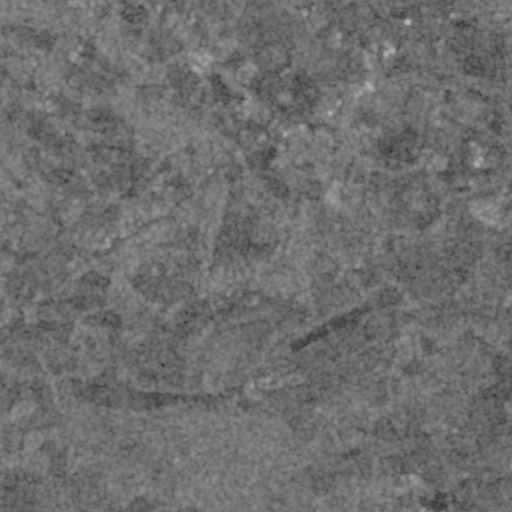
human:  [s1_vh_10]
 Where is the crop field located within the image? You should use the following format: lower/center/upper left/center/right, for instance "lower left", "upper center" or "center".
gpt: The crop field is located in the lower right of the image.
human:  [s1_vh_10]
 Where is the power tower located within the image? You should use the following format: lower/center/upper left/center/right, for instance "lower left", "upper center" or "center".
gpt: The power tower is located in the lower right of the image.
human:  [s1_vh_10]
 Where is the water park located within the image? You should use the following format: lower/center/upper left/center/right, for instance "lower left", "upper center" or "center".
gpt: The water park is located in the lower right of the image.
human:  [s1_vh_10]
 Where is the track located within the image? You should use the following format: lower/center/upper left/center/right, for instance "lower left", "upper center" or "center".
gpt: There is no track in the image.

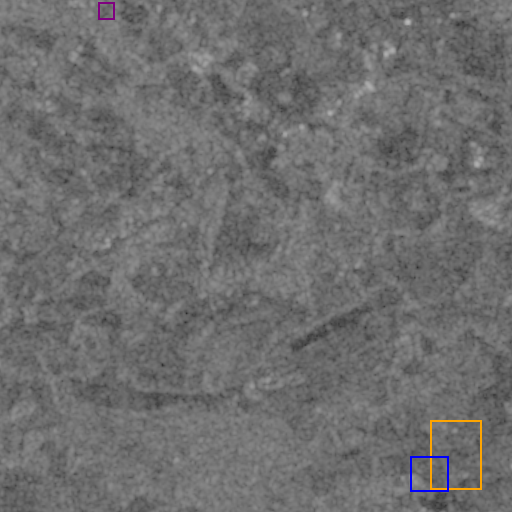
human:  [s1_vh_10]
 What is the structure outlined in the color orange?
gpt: The structure outlined in orange is a crop field.
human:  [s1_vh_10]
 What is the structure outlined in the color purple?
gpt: The structure outlined in purple is a park.
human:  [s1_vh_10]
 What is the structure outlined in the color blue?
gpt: The structure outlined in blue is a parking lot.
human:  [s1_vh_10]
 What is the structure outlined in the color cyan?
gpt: There is no cyan outline.